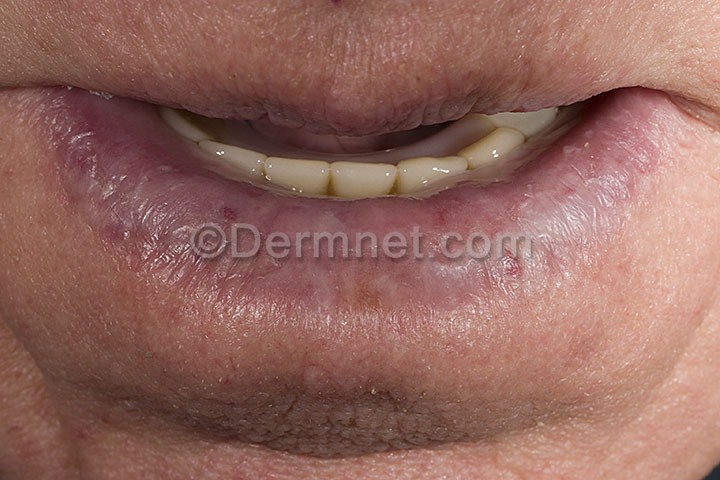
Disease: Light Diseases and Disorders of Pigmentation